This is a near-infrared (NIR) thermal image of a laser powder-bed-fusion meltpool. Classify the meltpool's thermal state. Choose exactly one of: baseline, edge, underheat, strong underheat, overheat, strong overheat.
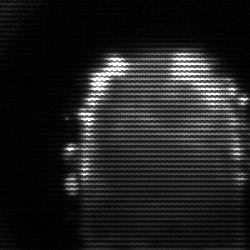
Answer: baseline